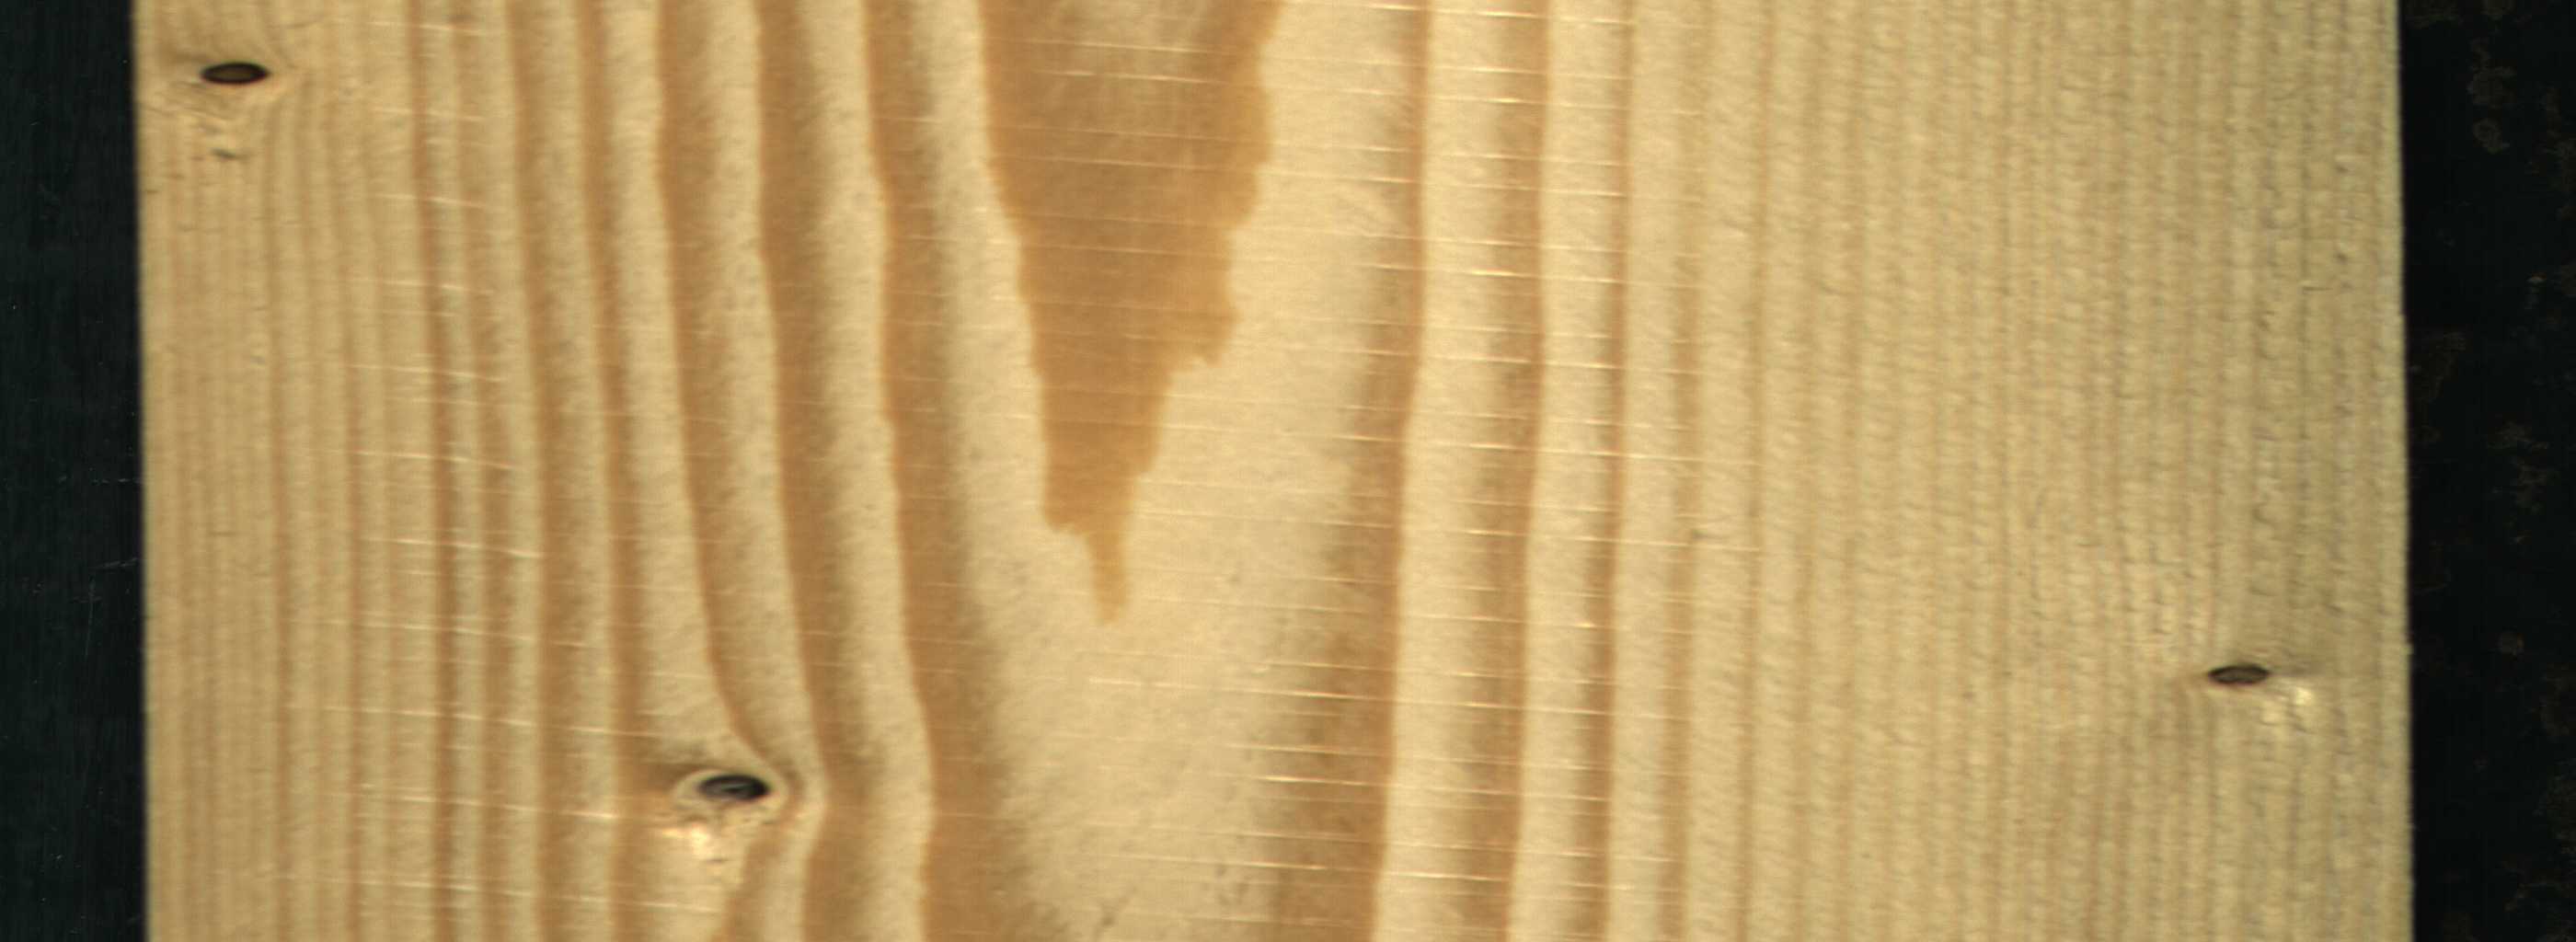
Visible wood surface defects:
Quartzity
Dead_Knot
Dead_Knot
Dead_Knot